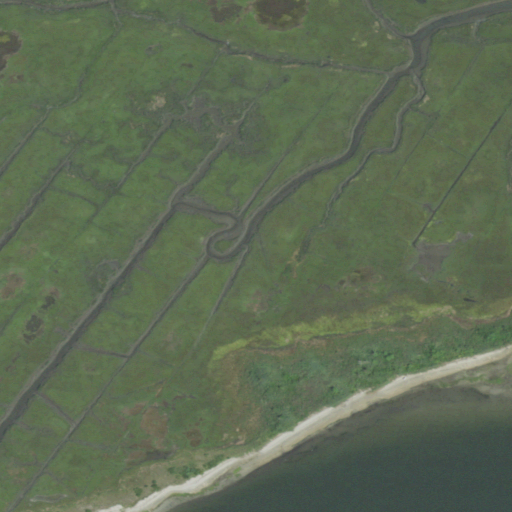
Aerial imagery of island in New York named Alder Island containing herbaceous wetlands and open water